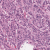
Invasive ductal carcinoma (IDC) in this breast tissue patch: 1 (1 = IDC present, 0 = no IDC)